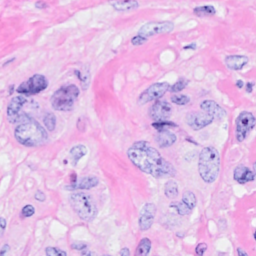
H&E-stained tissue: Breast